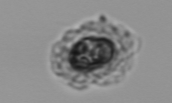
Label: Emiliania_huxleyi